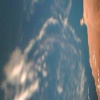
Label: water